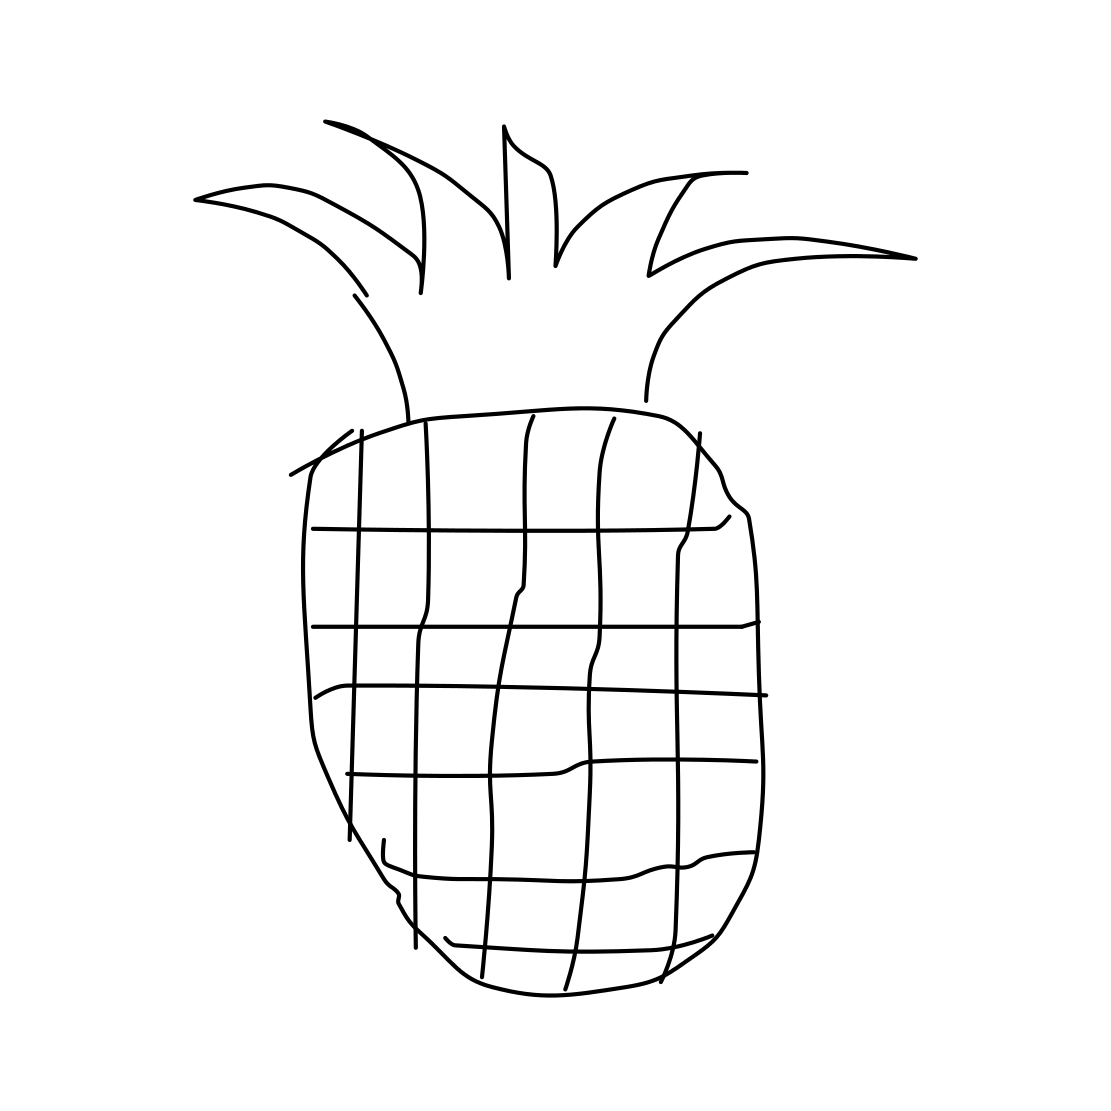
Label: pineapple